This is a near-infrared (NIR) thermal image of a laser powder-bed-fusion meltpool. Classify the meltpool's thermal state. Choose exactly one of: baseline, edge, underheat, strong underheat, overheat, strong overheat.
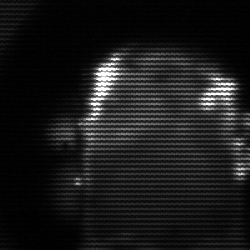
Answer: baseline